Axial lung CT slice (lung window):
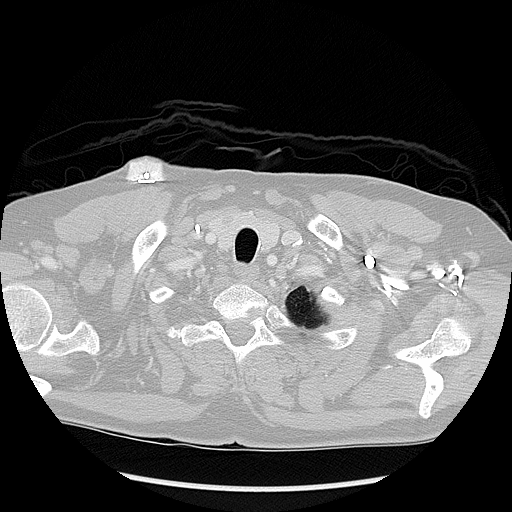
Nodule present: no